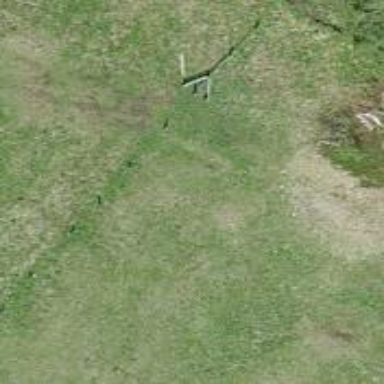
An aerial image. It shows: Fence.